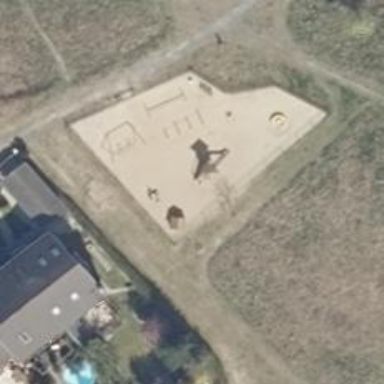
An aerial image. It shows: Playhouse in the playground.